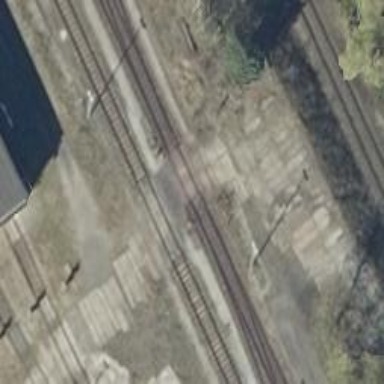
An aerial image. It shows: Railway switch.